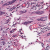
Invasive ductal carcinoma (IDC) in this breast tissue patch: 0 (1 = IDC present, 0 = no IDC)